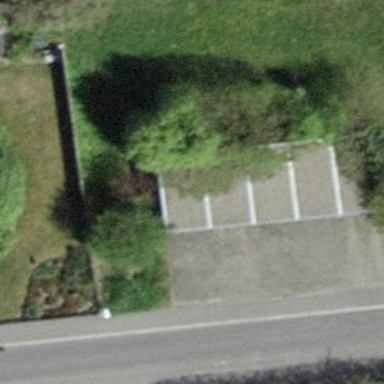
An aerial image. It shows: Garage.